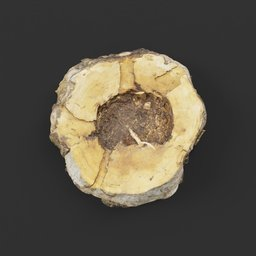
Label: nature